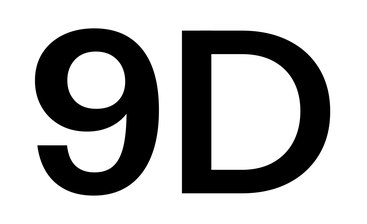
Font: InstrumentSans_SemiBold